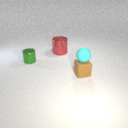
small green metal cylinder behind small brown rubber cube